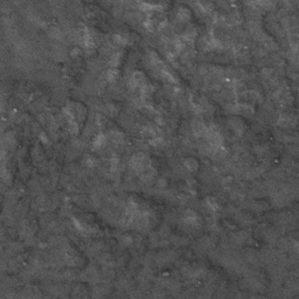
Label: frost